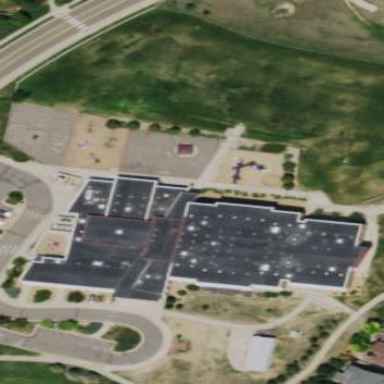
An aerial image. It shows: School building.